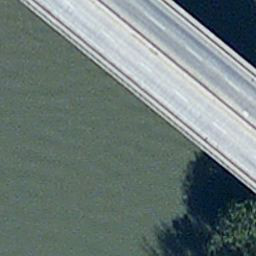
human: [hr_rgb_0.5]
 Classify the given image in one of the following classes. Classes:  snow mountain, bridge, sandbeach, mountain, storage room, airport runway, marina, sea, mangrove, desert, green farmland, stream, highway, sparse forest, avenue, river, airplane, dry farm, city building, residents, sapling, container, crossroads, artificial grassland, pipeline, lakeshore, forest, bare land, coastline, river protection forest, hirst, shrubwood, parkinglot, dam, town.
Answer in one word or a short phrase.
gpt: bridge